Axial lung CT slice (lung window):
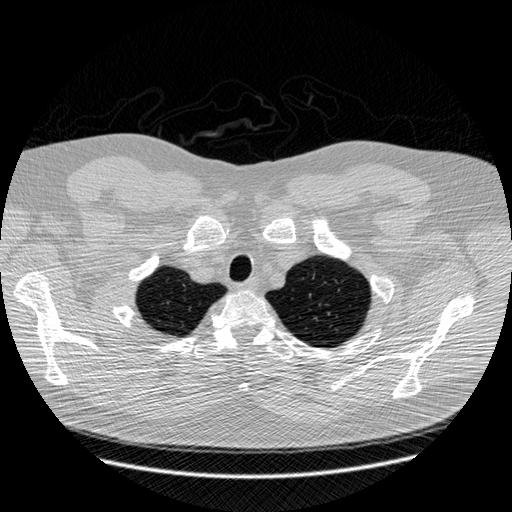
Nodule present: no